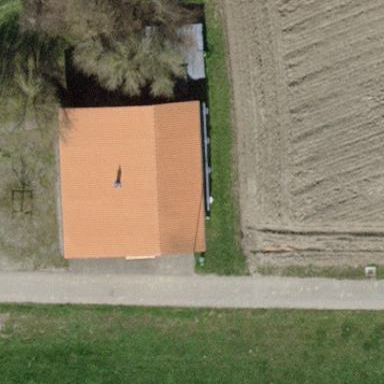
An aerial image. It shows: Shooting club building.